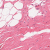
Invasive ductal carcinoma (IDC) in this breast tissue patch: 0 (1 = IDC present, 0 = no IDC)